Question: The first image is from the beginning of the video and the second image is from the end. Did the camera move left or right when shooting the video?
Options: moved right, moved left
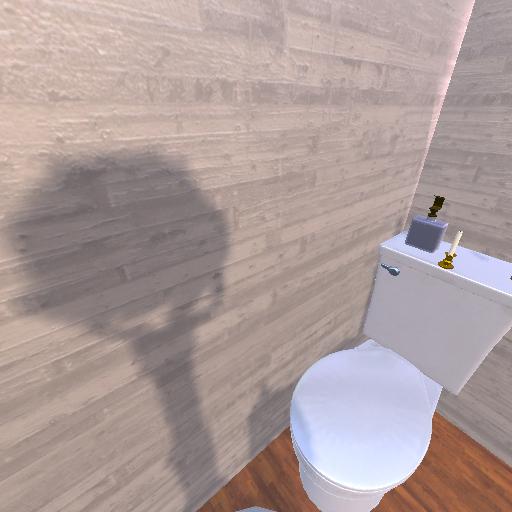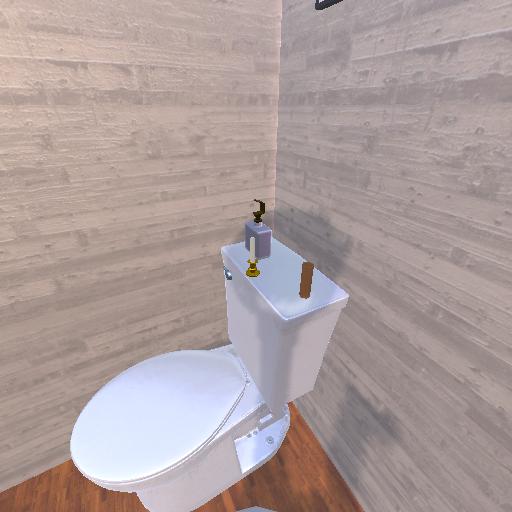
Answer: moved right